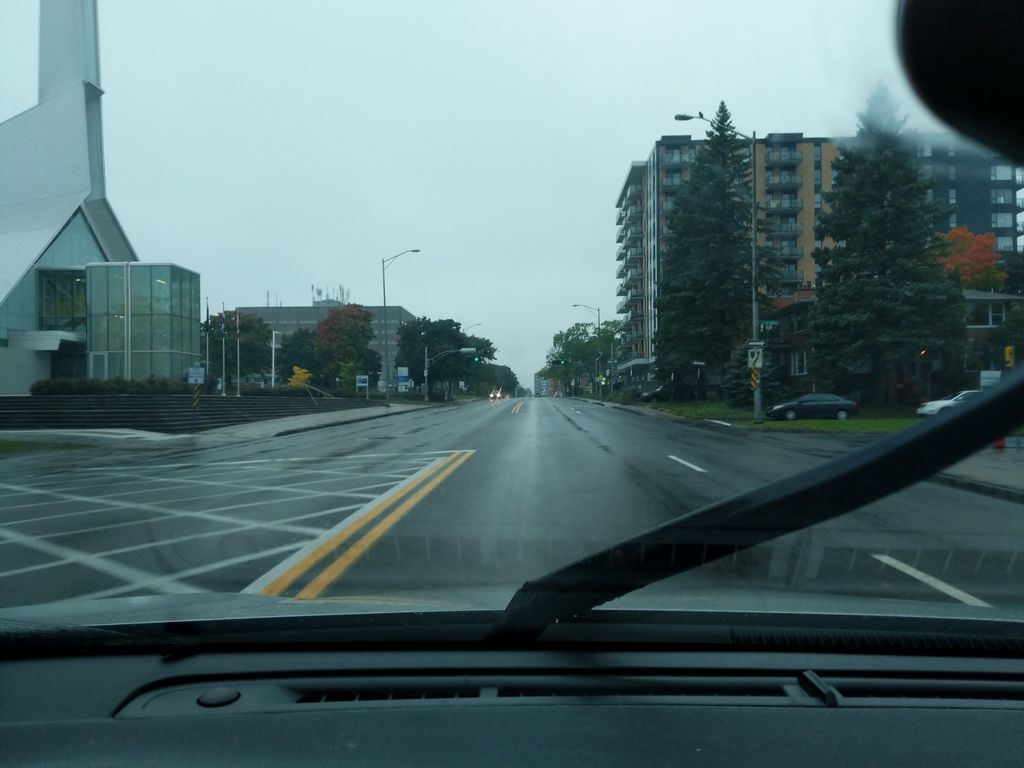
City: quebec_city